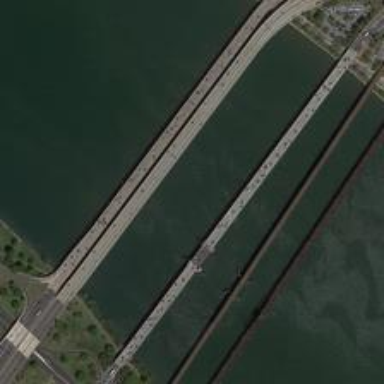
Bridges across the river contains railway bridges and highway bridges .